一年级 · 组合数学
下图的箭头按指向分，可以分为（）类。

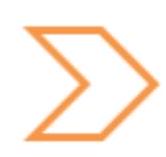
A、 2

B、 3

C、 4

答案: A
解析: $\mathrm{A}$; 按箭头的指向, 可以分为向左和向右两类。